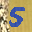
Label: 5